Here is the continuous-wavelet rendering of a rotor kit's vibration signal. What is the most likely rotor condition (normal, misalignment, unbalance, looseness)?
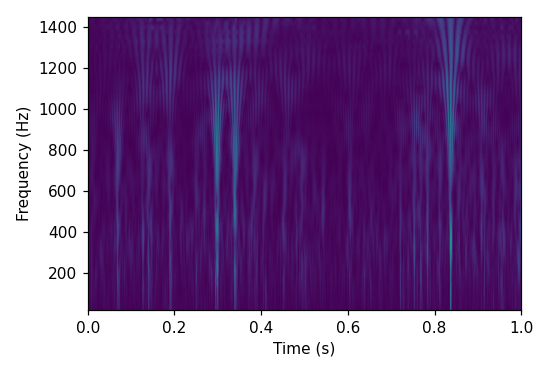
Answer: normal